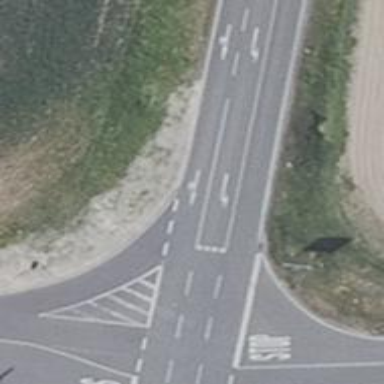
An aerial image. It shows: Primary road with asphalt surface.